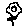
Label: flower